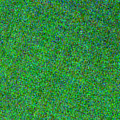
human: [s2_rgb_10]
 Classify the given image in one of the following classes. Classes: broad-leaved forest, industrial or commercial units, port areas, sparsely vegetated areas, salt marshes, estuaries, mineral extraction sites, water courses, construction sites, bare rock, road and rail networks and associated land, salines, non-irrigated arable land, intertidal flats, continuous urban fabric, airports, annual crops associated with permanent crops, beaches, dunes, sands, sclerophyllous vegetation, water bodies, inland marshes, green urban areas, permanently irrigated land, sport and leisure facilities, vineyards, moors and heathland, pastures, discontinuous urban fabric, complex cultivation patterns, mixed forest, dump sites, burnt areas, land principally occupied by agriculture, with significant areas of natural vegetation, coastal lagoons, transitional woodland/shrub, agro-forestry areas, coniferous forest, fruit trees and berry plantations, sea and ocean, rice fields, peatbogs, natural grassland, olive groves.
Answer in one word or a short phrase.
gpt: sea and ocean